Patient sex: M
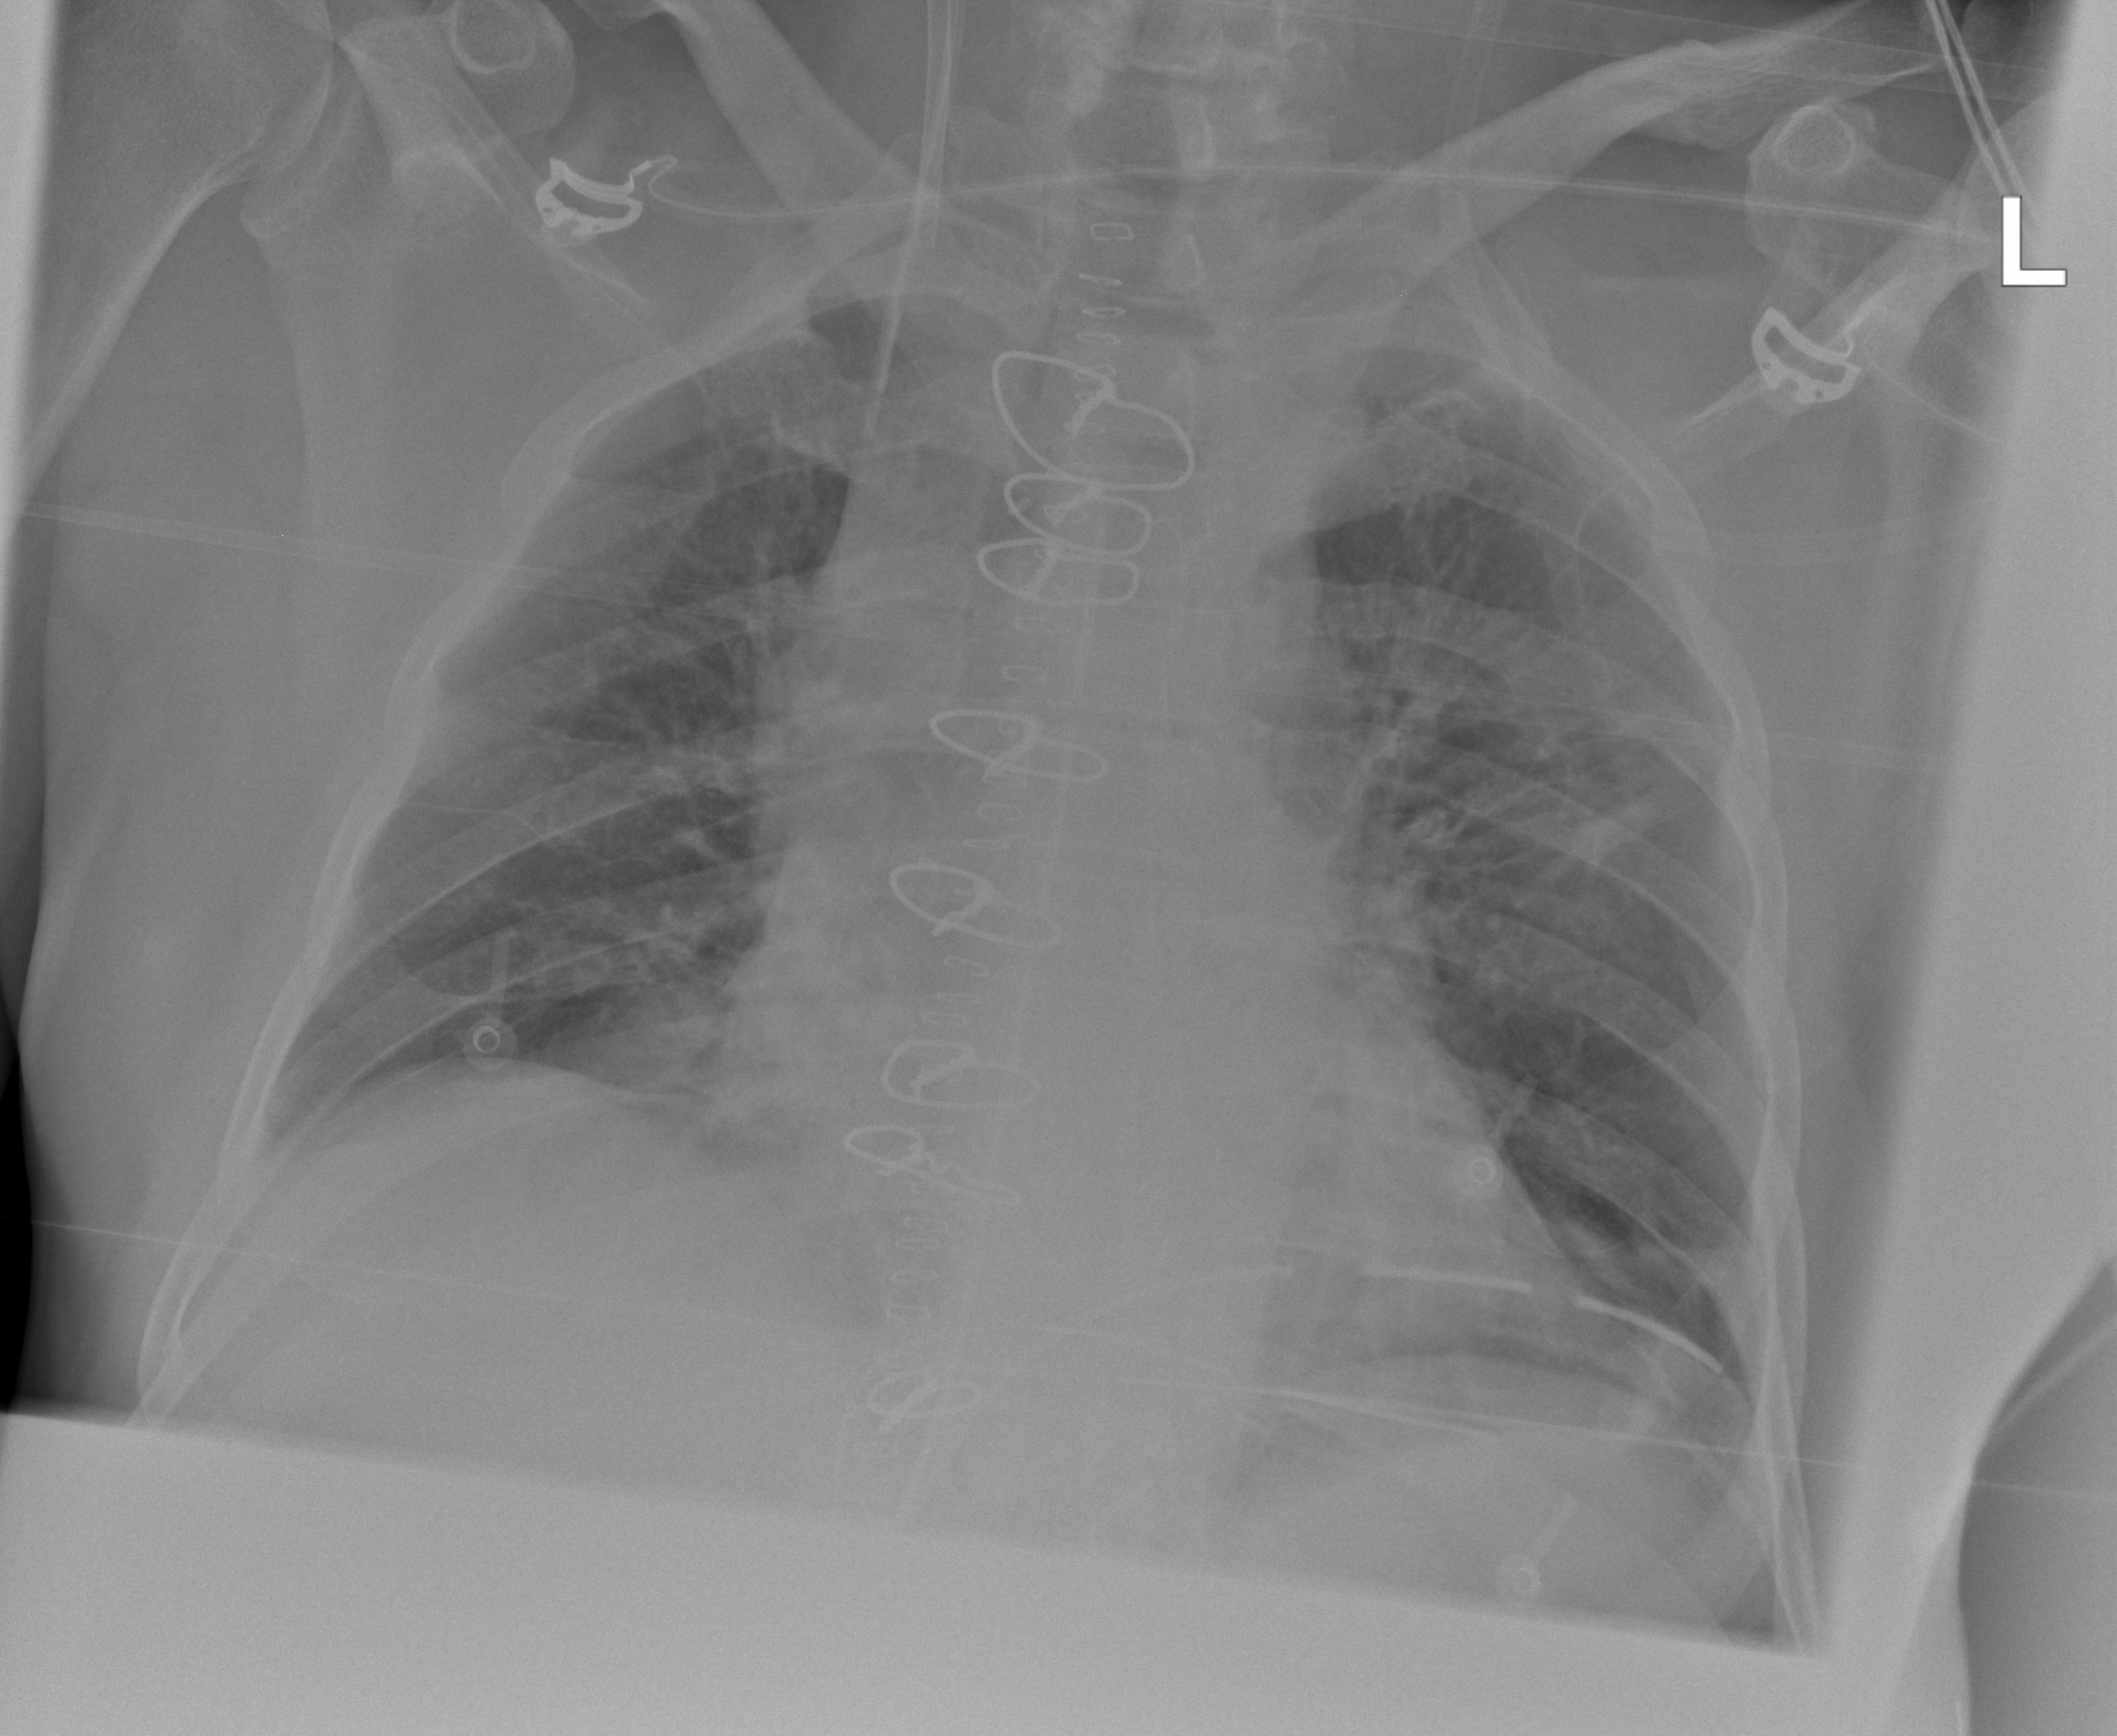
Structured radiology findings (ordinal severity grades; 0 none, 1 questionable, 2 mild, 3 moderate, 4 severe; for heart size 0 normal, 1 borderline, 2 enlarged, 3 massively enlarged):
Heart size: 0
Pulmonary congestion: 2
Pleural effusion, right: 1
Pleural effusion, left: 0
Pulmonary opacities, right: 0
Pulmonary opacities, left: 0
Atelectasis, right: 0
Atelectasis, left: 0